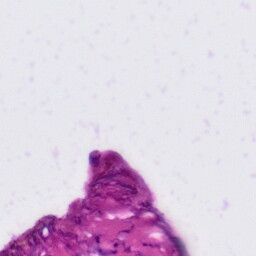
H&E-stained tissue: Tonsil